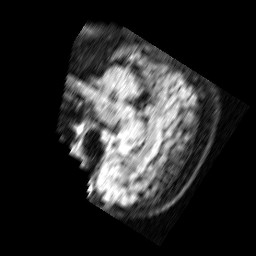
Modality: FLAIR
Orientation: sagittal
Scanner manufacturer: siemens
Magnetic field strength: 1.5 T
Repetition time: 8.78 s
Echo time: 0.108 s